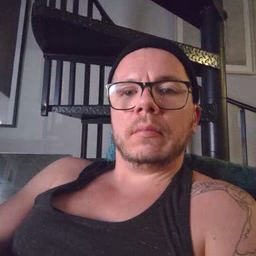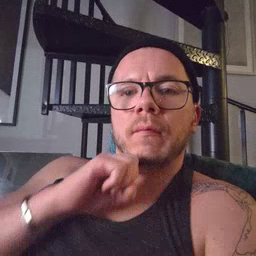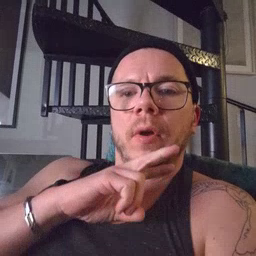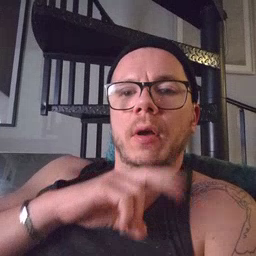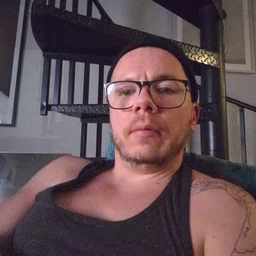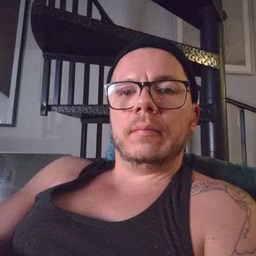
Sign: frog